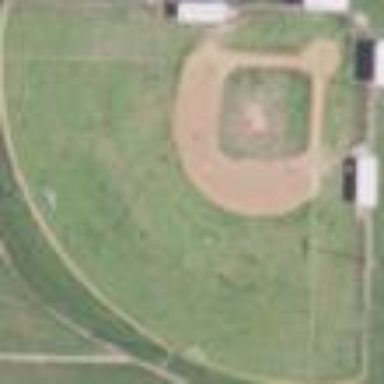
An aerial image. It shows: Baseball pitch for leisure land activities.